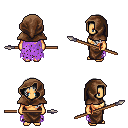
a pixel art fantasy rpg character, female body template, human, tanned skin, maroon tattered cape, robe skirt, gray left-swept hairstyle, cloth hood, spear, four views (front, back, left, right), 2x2 character sprite sheet, small pixel art, hard edges, no anti-aliasing